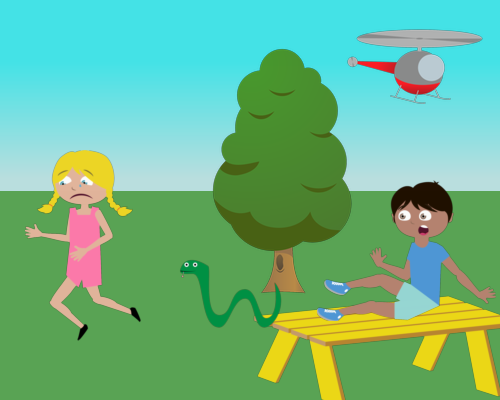
in the middle there is a small fluffy tree and in the upper right corner is a helicopter  in front of the tree is a yellow bench with a surprised boy sitting on it  on the left side there is a snake chasing a sad girl